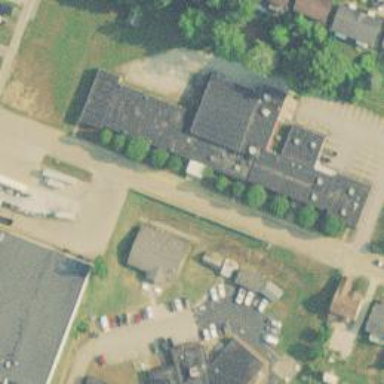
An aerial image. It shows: School.